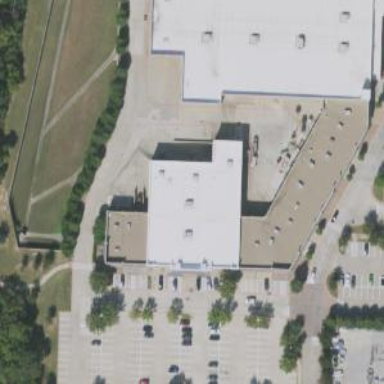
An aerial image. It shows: Building.